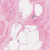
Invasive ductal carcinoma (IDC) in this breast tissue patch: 0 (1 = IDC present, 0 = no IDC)